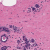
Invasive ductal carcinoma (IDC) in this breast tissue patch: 0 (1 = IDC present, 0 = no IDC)